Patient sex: F
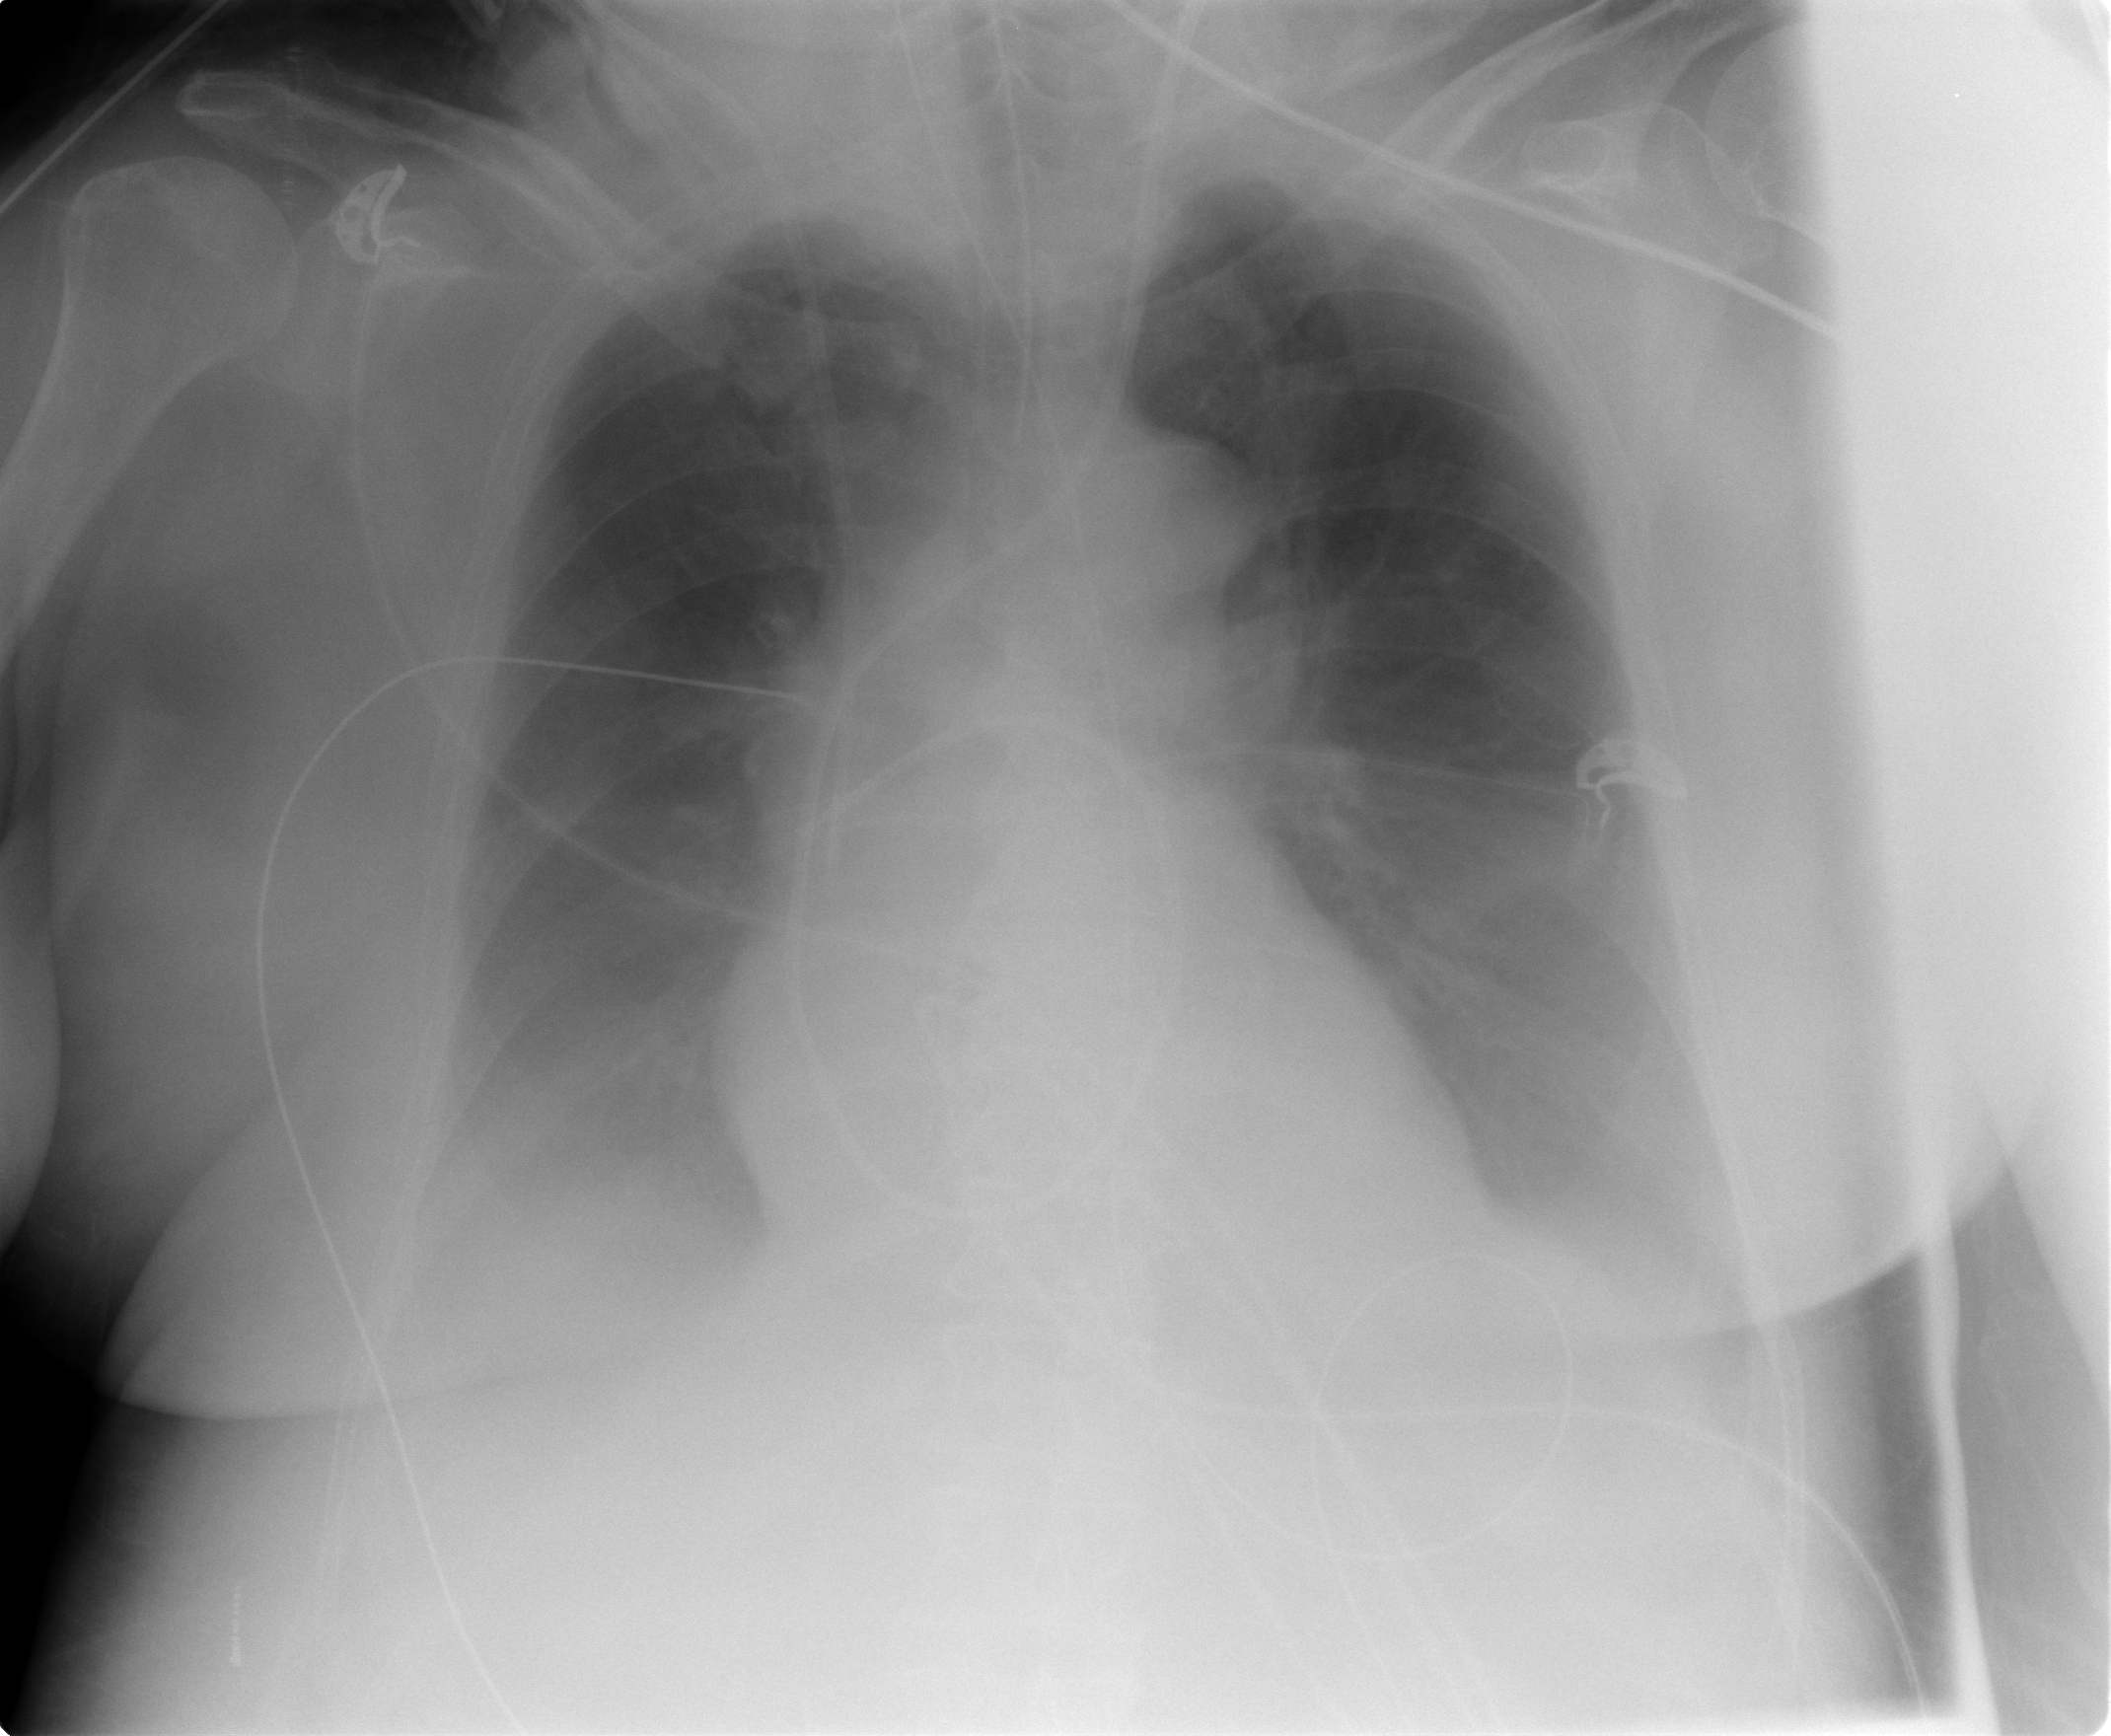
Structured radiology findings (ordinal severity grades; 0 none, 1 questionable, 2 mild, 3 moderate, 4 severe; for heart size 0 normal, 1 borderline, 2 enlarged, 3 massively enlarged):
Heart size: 0
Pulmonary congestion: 3
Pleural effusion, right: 3
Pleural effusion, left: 3
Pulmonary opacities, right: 0
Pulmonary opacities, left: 0
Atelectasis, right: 2
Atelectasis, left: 2